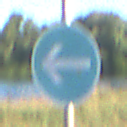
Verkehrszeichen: VorgeschriebeneFahrtrichtungHierLinks
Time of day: MorningAfternoon
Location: Outdoor (Nature)
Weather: Clear
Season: NotSpecified
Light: Natural